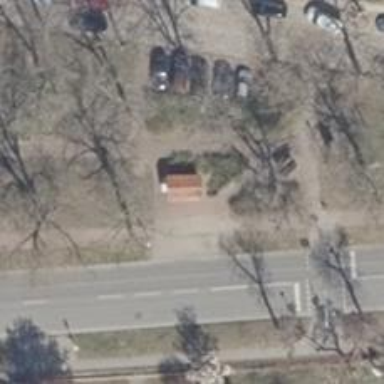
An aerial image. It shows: Weather shelter amenity designed to provide protection from the elements.